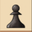
Piece: bP